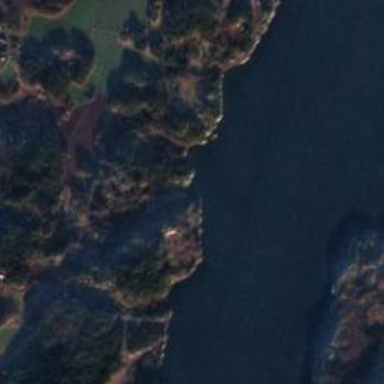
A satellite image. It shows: Beautiful bay with natural surroundings.